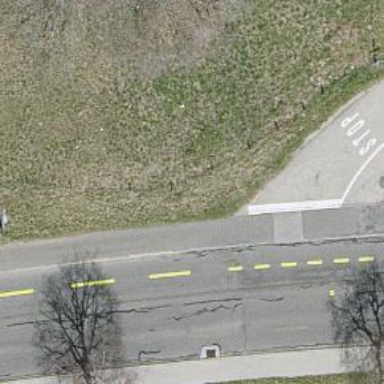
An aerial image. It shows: Kerb barrier.